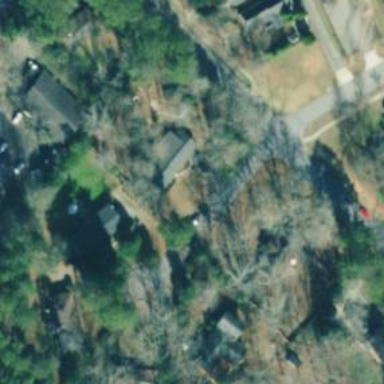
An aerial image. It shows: Residential road.